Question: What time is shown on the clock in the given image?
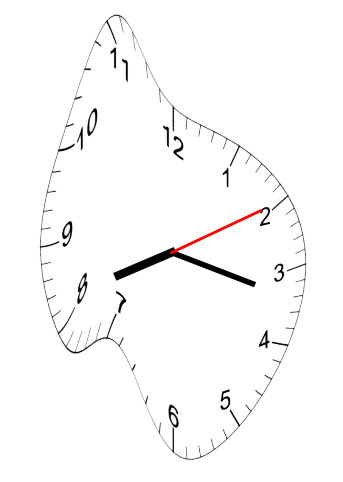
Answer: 08:17:10